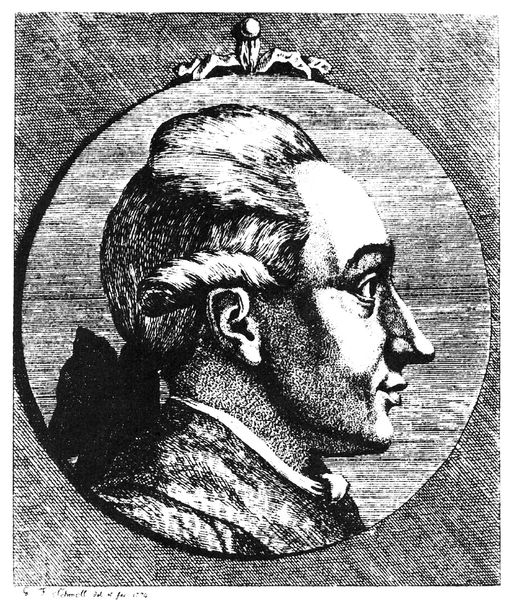
Titel: Porträt von Johann Wolfgang von Goethe
Künstler: Georg Friedrich Schmoll
Schlagwörter: kopf, mann, mund, nase, ohr, profil, schwarz, stirn, weiss, zeichnung, schleife, augen, gesicht, portrait, porträt, haare, kinn, rechts, kreis, oval, rund, lächeln, schattierung, linien, white, black, dark, face, hair, nose, old, zopf, seitenansicht, print, linie, schraffur, stich, profile, man, ear, head, eyes, suit, light, side, haarschleife, black and white, expression, shadow, brow, chin, mouth, etching, curl, person, neck, side view, bald, ears, silouette, engraving, circle, eye, lines, lips, shading, cheek, relief, carving, hanging, forehead, round, bow, wig, pointalism, hir, eighteenth century, surprise, schleife+, side curls